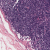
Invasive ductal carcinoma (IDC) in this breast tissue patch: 0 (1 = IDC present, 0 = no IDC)